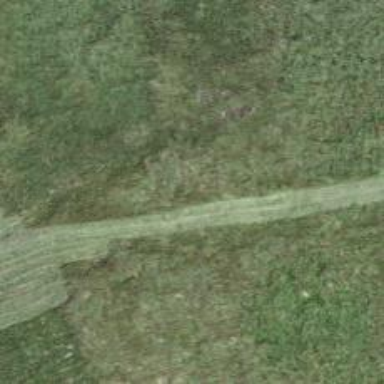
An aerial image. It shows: Grassy path.